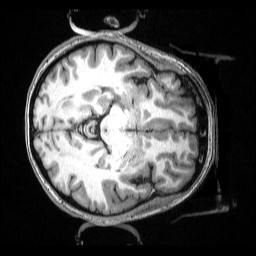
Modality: T1w
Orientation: axial
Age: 28
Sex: female
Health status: healthy
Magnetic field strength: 3 T
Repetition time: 2.53 s
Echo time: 0.00331 s